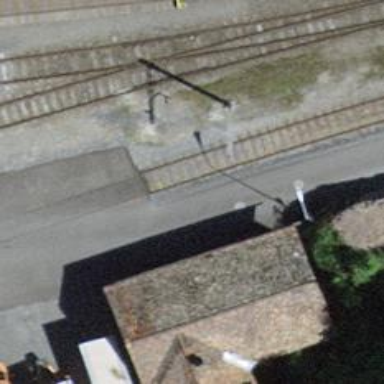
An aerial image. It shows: Level crossing along the railway.